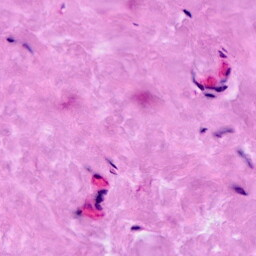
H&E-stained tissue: Breast